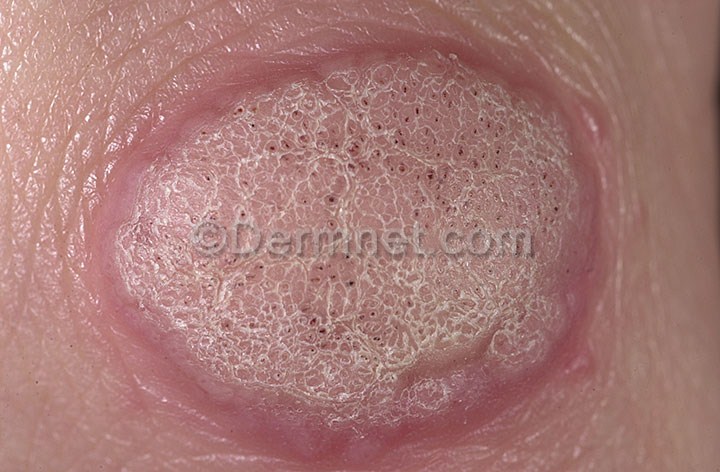
Disease: Warts Molluscum and other Viral Infections